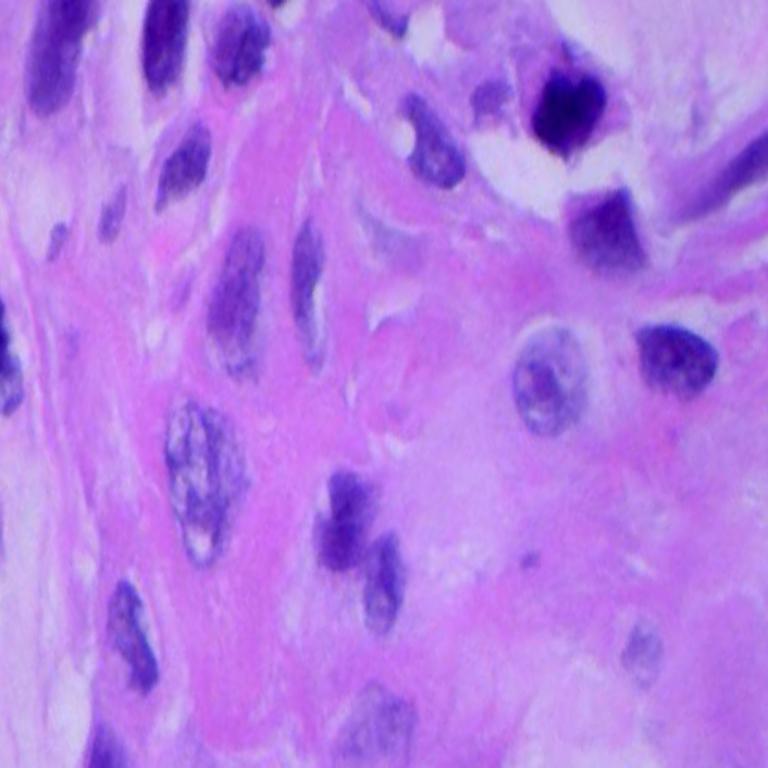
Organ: lung
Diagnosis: squamous carcinomas